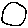
Label: circle